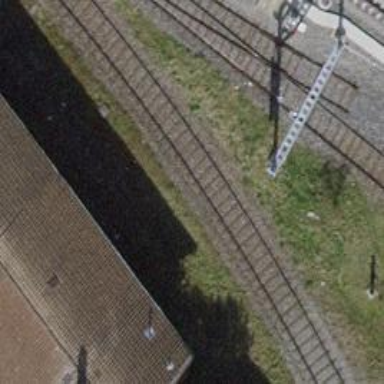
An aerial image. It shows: Single railway spur track.